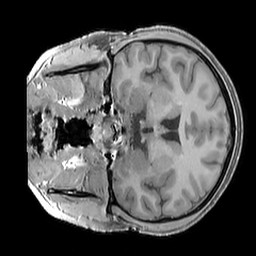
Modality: T1w
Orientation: coronal
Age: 23
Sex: male
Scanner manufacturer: philips
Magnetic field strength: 3 T
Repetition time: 0.0076 s
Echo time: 0.002401 s